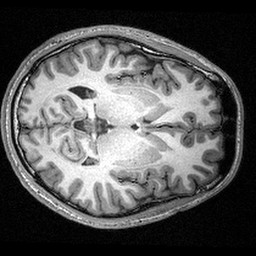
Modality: T1w
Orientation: axial
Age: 22
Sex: male
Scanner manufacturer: siemens
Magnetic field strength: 3 T
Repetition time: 2.53 s
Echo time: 0.00309 s